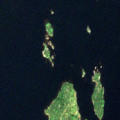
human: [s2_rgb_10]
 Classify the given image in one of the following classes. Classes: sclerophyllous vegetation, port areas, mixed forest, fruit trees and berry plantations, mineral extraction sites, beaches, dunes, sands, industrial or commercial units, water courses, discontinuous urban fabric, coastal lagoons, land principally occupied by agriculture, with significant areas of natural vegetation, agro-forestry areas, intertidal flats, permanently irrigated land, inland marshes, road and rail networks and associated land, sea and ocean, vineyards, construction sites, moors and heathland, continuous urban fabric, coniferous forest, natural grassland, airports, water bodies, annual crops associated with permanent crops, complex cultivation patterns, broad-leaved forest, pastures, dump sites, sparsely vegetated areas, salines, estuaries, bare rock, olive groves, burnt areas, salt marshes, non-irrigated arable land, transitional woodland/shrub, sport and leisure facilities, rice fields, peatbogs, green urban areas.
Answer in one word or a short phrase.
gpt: coniferous forest, water bodies